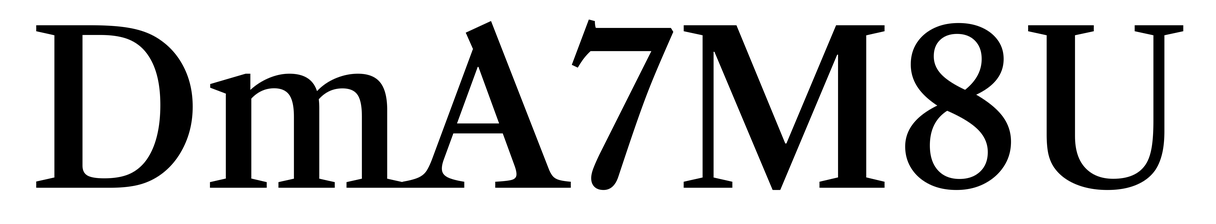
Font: LibreCaslonText_Medium